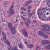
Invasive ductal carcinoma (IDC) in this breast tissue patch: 1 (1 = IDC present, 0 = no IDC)